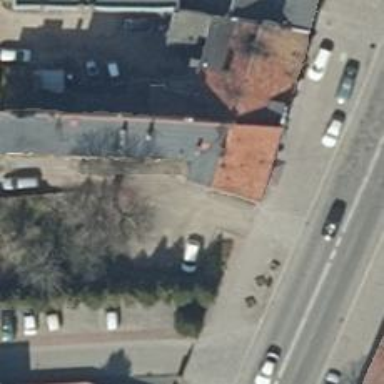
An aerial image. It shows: Beauty shop.